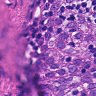
Metastatic tissue present: yes